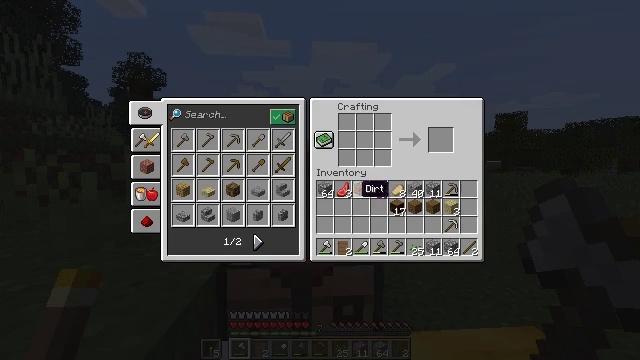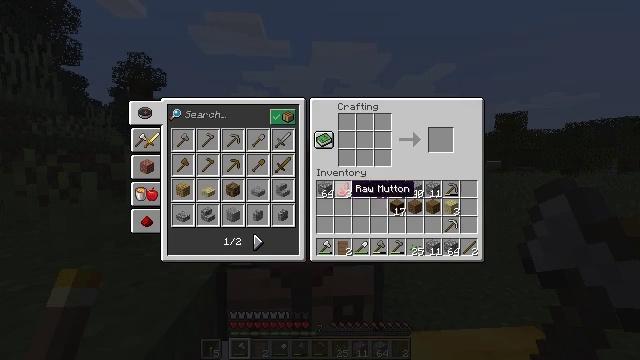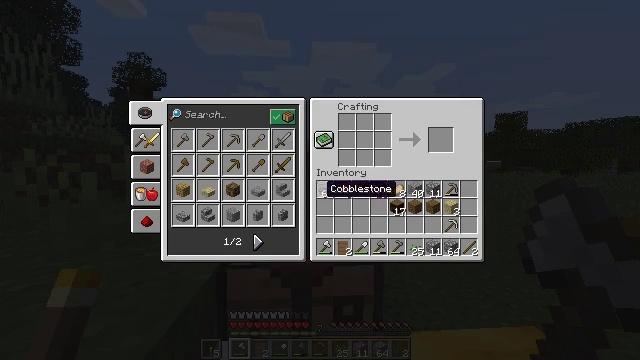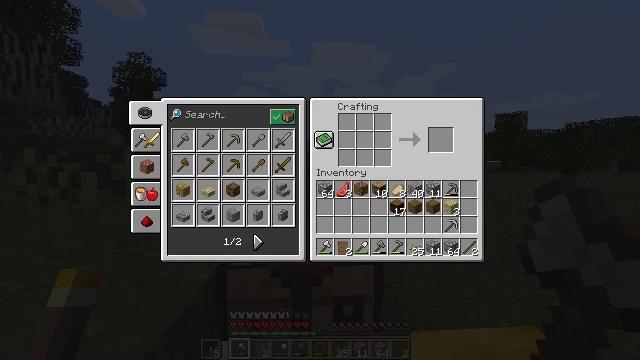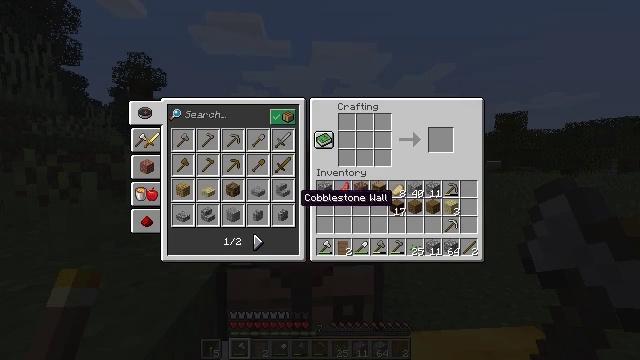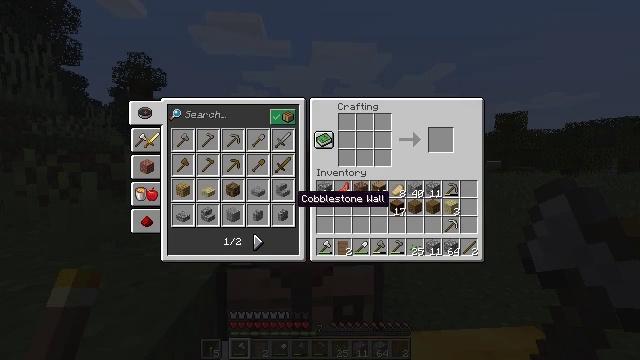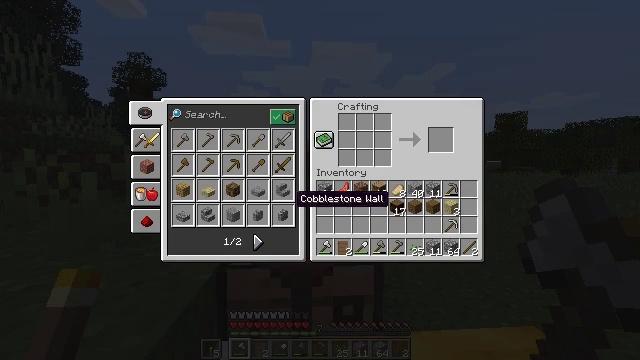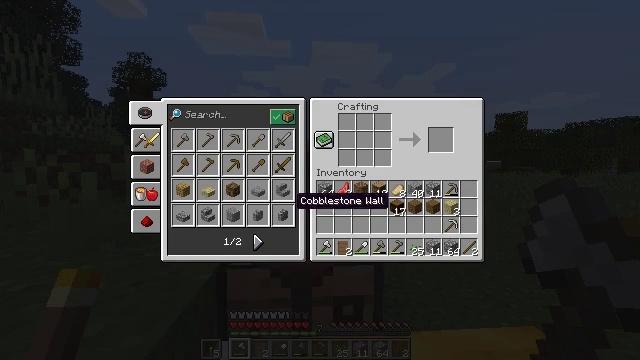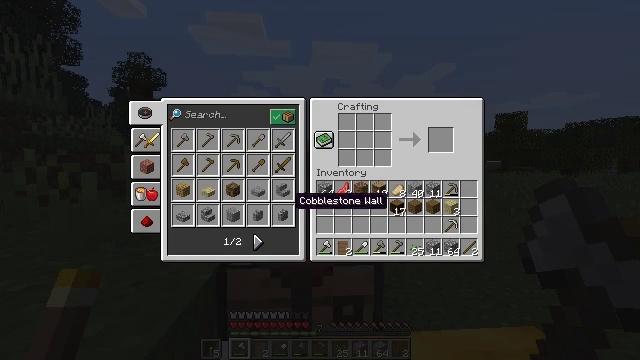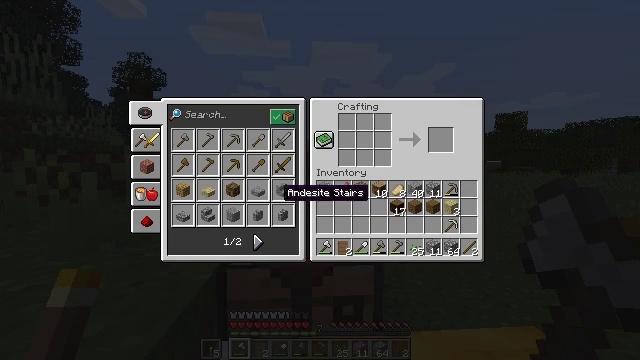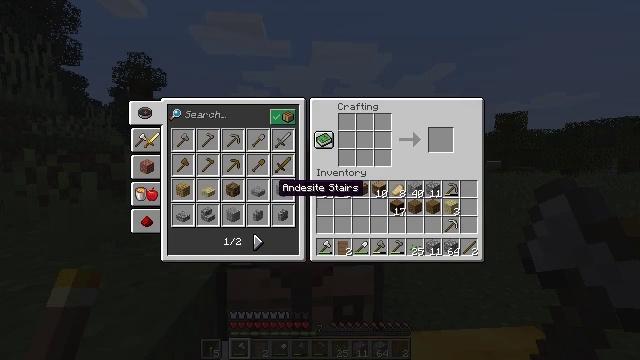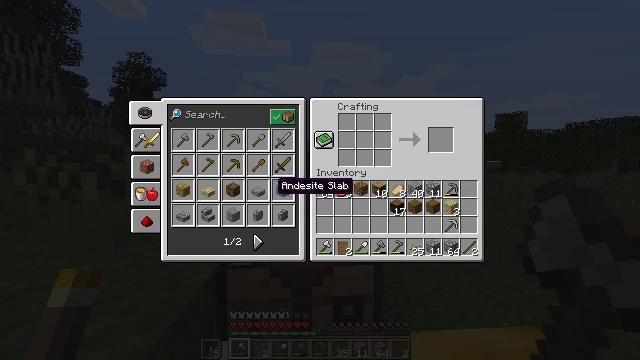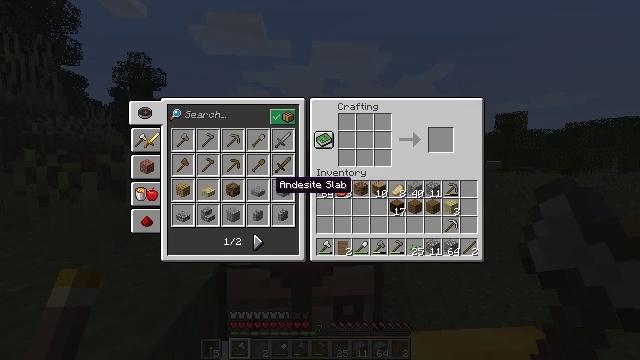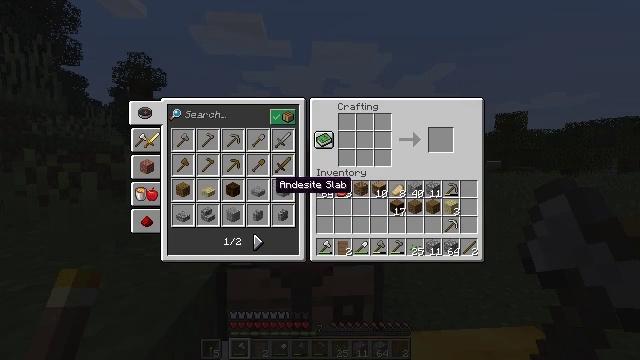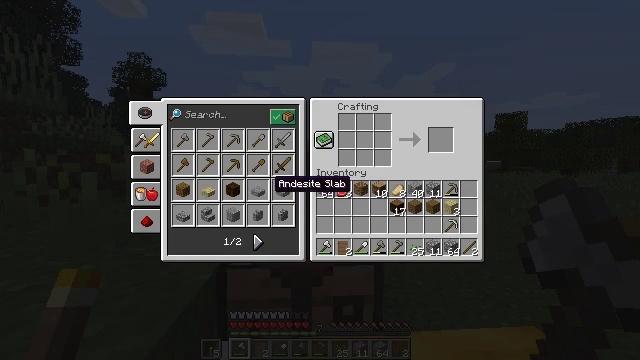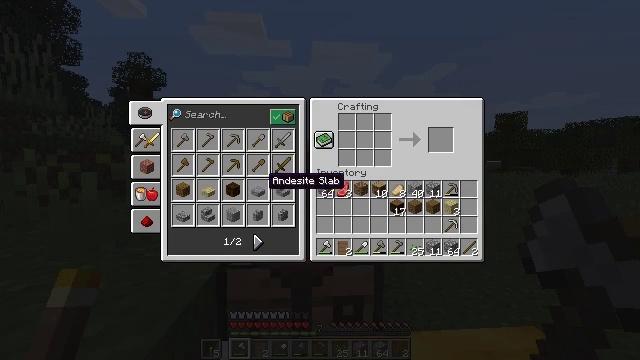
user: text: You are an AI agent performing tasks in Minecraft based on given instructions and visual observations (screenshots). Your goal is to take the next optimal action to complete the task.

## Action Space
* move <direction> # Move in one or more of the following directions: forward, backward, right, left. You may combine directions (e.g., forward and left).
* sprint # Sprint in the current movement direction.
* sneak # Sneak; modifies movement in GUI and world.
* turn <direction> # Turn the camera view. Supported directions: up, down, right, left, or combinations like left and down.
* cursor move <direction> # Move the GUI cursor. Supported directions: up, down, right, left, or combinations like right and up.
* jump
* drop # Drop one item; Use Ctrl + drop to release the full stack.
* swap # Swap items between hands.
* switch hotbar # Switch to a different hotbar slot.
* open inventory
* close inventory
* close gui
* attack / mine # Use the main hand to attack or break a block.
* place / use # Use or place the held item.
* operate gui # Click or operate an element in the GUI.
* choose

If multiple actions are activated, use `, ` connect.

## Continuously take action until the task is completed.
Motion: motion action
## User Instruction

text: Craft multiple andesite slabs with andesite in the crafting table.
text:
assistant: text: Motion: cursor move left
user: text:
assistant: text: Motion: cursor move left
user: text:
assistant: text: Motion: cursor move left
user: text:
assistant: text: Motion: cursor move left
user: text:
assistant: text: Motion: no_op
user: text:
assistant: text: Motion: no_op
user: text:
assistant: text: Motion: no_op
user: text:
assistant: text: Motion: no_op
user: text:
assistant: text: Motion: cursor move left and up
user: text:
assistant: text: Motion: no_op
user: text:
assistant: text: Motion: no_op
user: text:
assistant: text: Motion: no_op
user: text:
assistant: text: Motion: no_op
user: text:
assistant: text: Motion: no_op
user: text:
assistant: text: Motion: no_op
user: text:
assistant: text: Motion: no_op
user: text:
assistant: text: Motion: no_op
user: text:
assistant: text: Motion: operate gui
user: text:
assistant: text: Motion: operate gui
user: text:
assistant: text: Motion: cursor move right
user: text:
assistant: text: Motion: cursor move right
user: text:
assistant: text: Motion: cursor move right and up
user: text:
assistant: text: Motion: no_op
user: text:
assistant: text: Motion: cursor move left and up
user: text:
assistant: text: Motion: cursor move left and up
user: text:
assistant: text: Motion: cursor move left
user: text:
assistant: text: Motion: no_op
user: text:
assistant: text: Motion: no_op
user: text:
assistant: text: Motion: no_op
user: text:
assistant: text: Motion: no_op